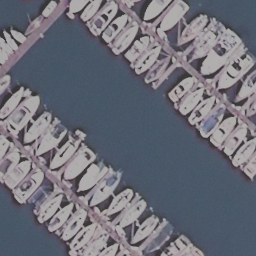
Label: harbor